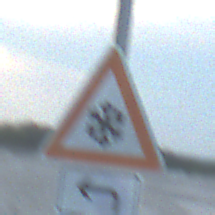
Verkehrszeichen: SchneeOderEisglaette
Zusatzzeichen unten: RichtungsangabeDurchPfeile2
Umgebung: Outdoor, Beach
Tageszeit: SunriseSunset
Wetter: PartlyCloudy
Licht: Natural
Jahreszeit: NotSpecified
Kontrast: LowContrast